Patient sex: F
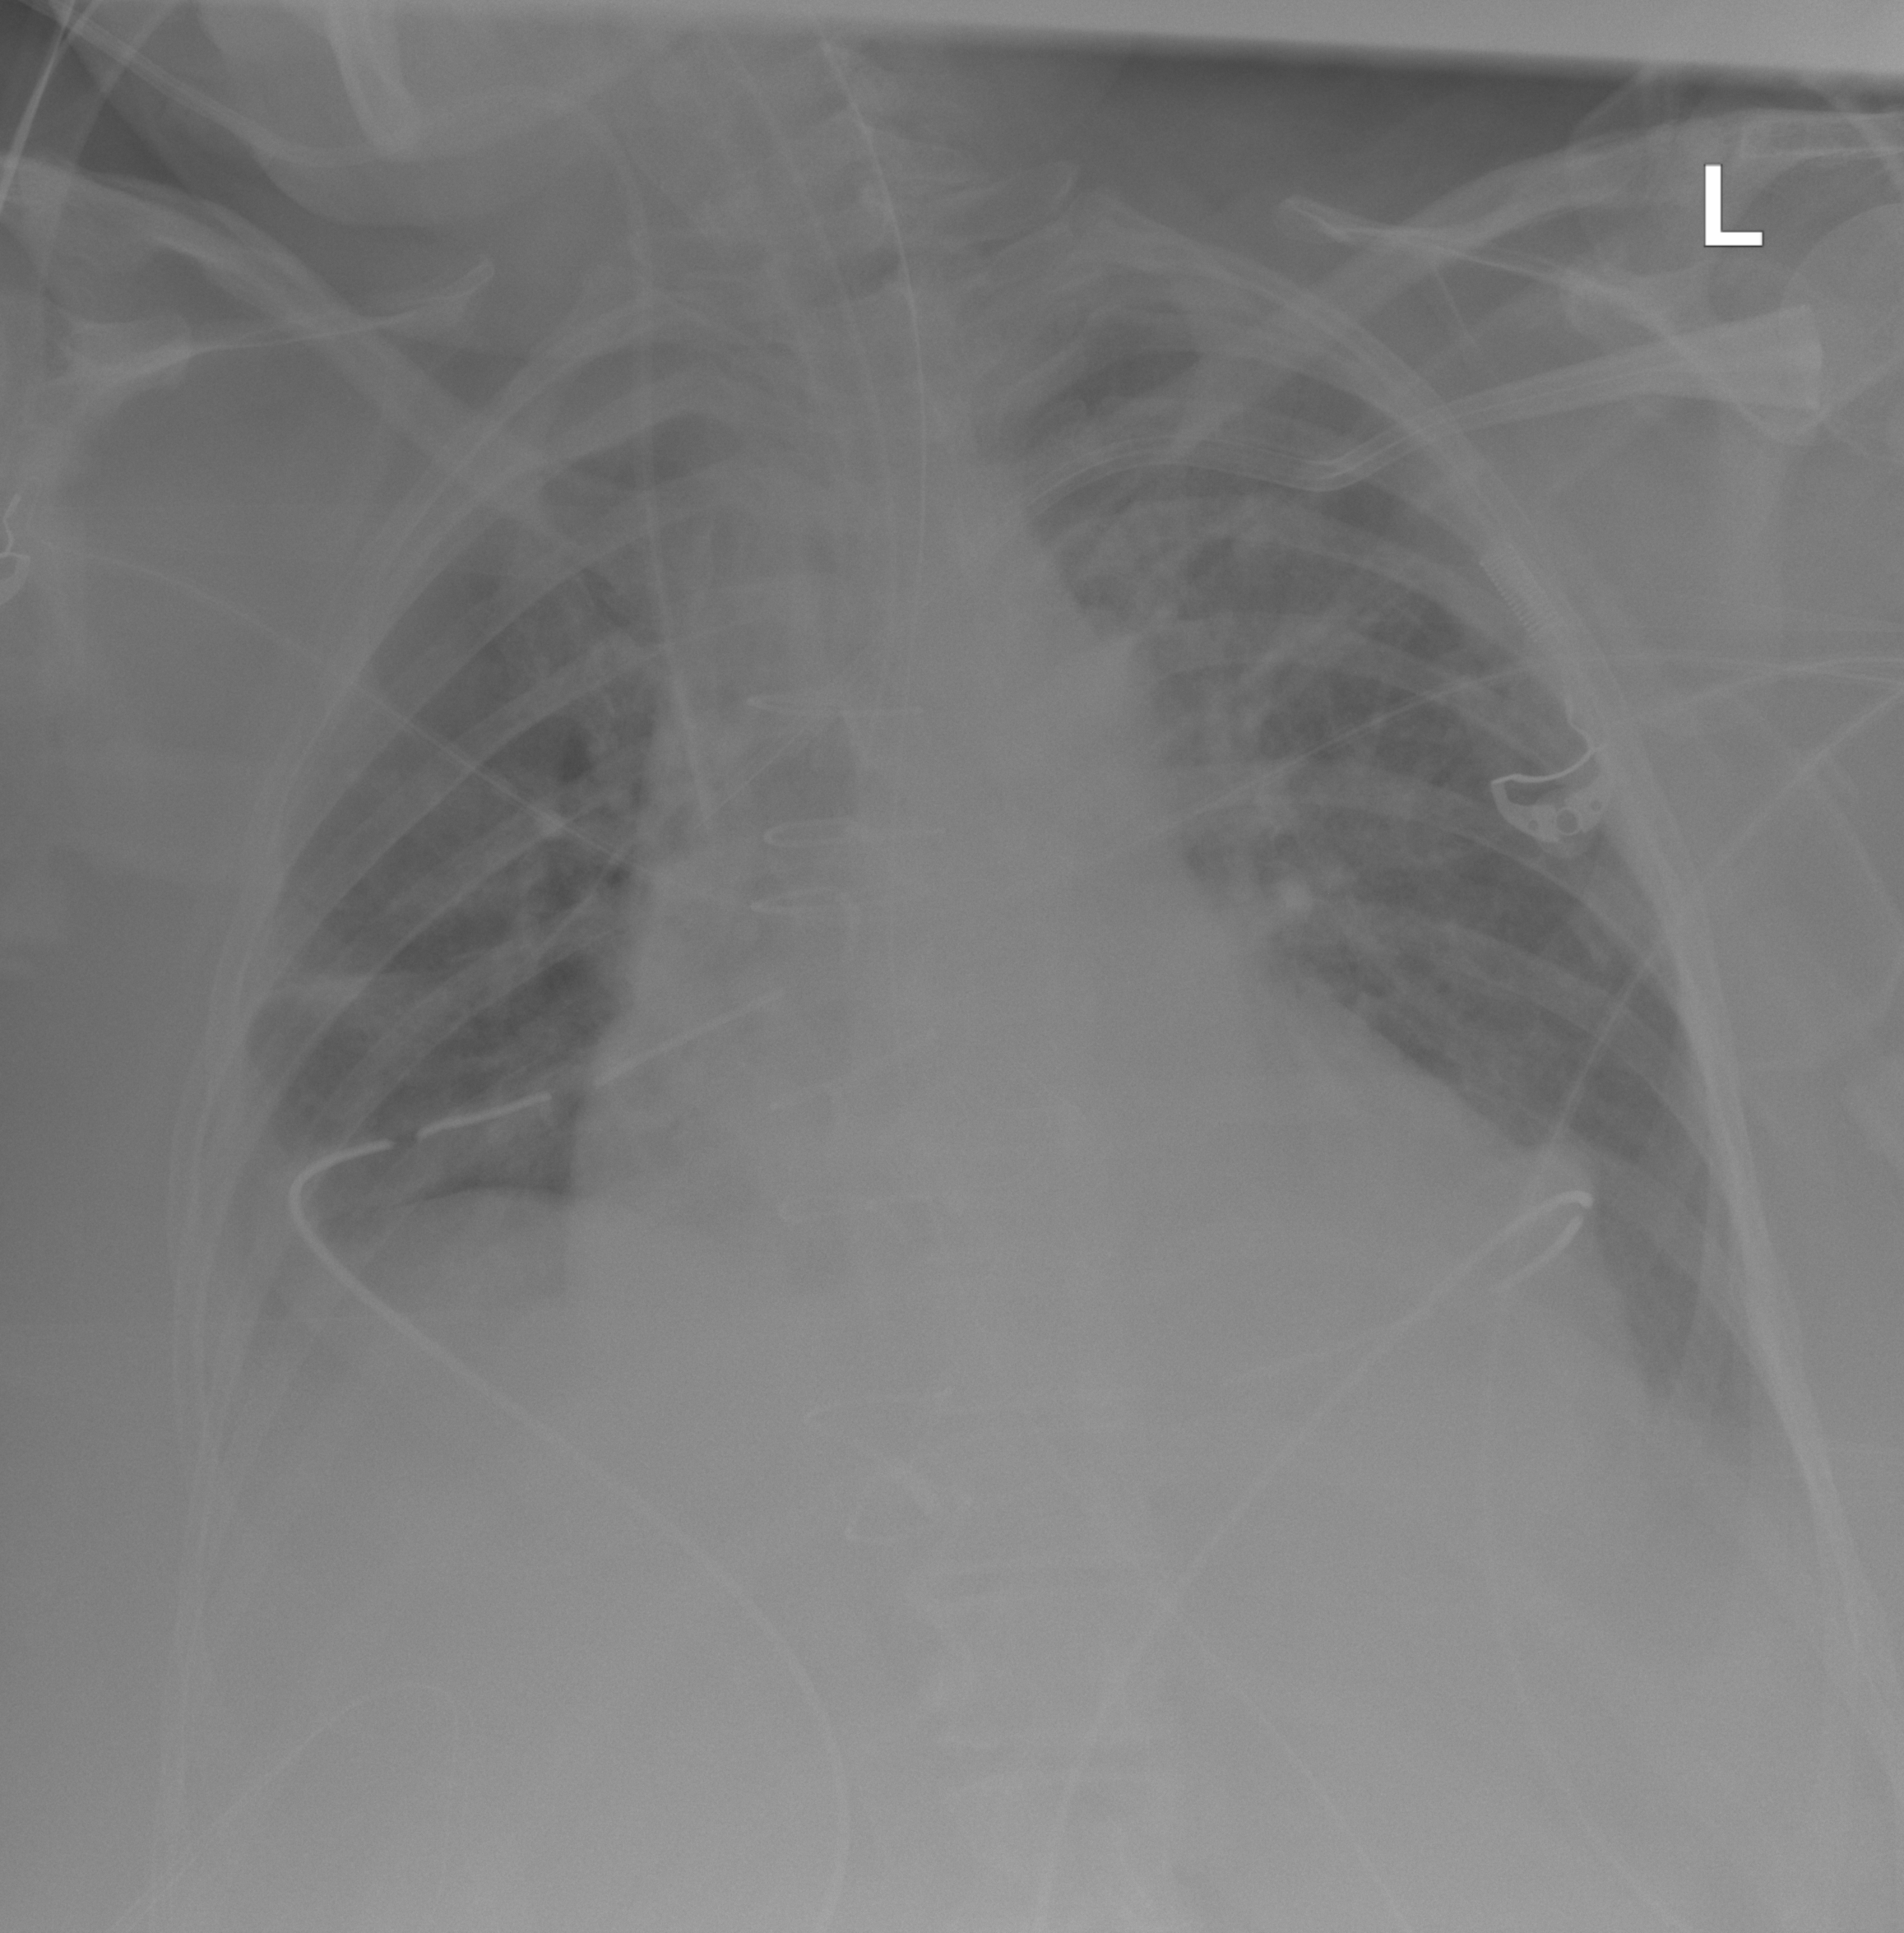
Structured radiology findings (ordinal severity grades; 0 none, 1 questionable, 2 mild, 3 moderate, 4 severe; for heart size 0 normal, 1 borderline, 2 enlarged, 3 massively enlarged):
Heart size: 2
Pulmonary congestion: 2
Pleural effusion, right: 1
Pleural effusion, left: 0
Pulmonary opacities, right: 0
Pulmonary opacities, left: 0
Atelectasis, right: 2
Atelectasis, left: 0